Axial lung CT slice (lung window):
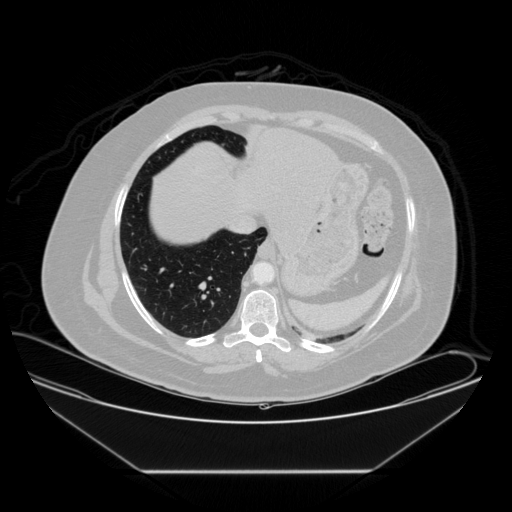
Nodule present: no